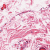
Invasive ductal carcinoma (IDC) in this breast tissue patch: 0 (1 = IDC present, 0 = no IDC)